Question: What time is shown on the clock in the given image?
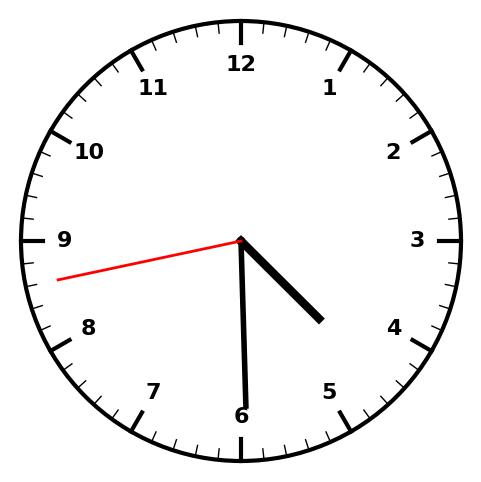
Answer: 04:29:43